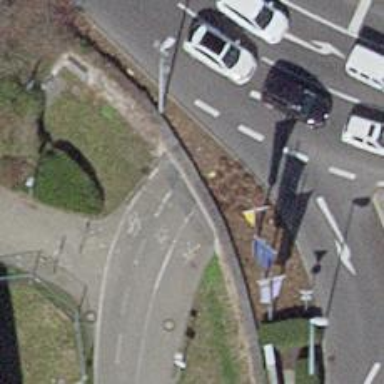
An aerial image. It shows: Tunnel path with asphalt surface. There is cycleway with asphalt surface and footway with paving stones.